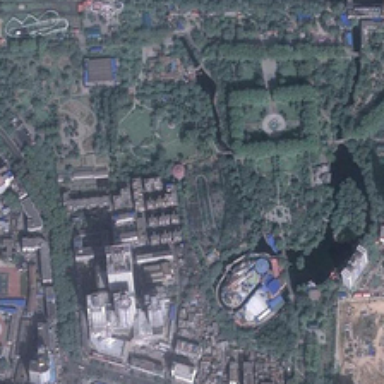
Some buildings are near a park with many green trees and a pond .